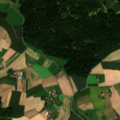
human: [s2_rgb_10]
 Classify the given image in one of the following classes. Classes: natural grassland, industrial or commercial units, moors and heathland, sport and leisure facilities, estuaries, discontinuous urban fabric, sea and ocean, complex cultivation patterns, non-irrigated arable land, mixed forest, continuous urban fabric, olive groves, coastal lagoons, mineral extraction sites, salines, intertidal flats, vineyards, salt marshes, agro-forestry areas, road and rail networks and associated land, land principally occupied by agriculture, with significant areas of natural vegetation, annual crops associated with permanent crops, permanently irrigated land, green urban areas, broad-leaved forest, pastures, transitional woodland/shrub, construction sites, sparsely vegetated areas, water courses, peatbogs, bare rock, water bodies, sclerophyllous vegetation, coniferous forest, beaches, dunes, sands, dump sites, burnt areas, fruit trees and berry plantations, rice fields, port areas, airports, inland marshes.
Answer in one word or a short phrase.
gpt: non-irrigated arable land, mixed forest